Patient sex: M
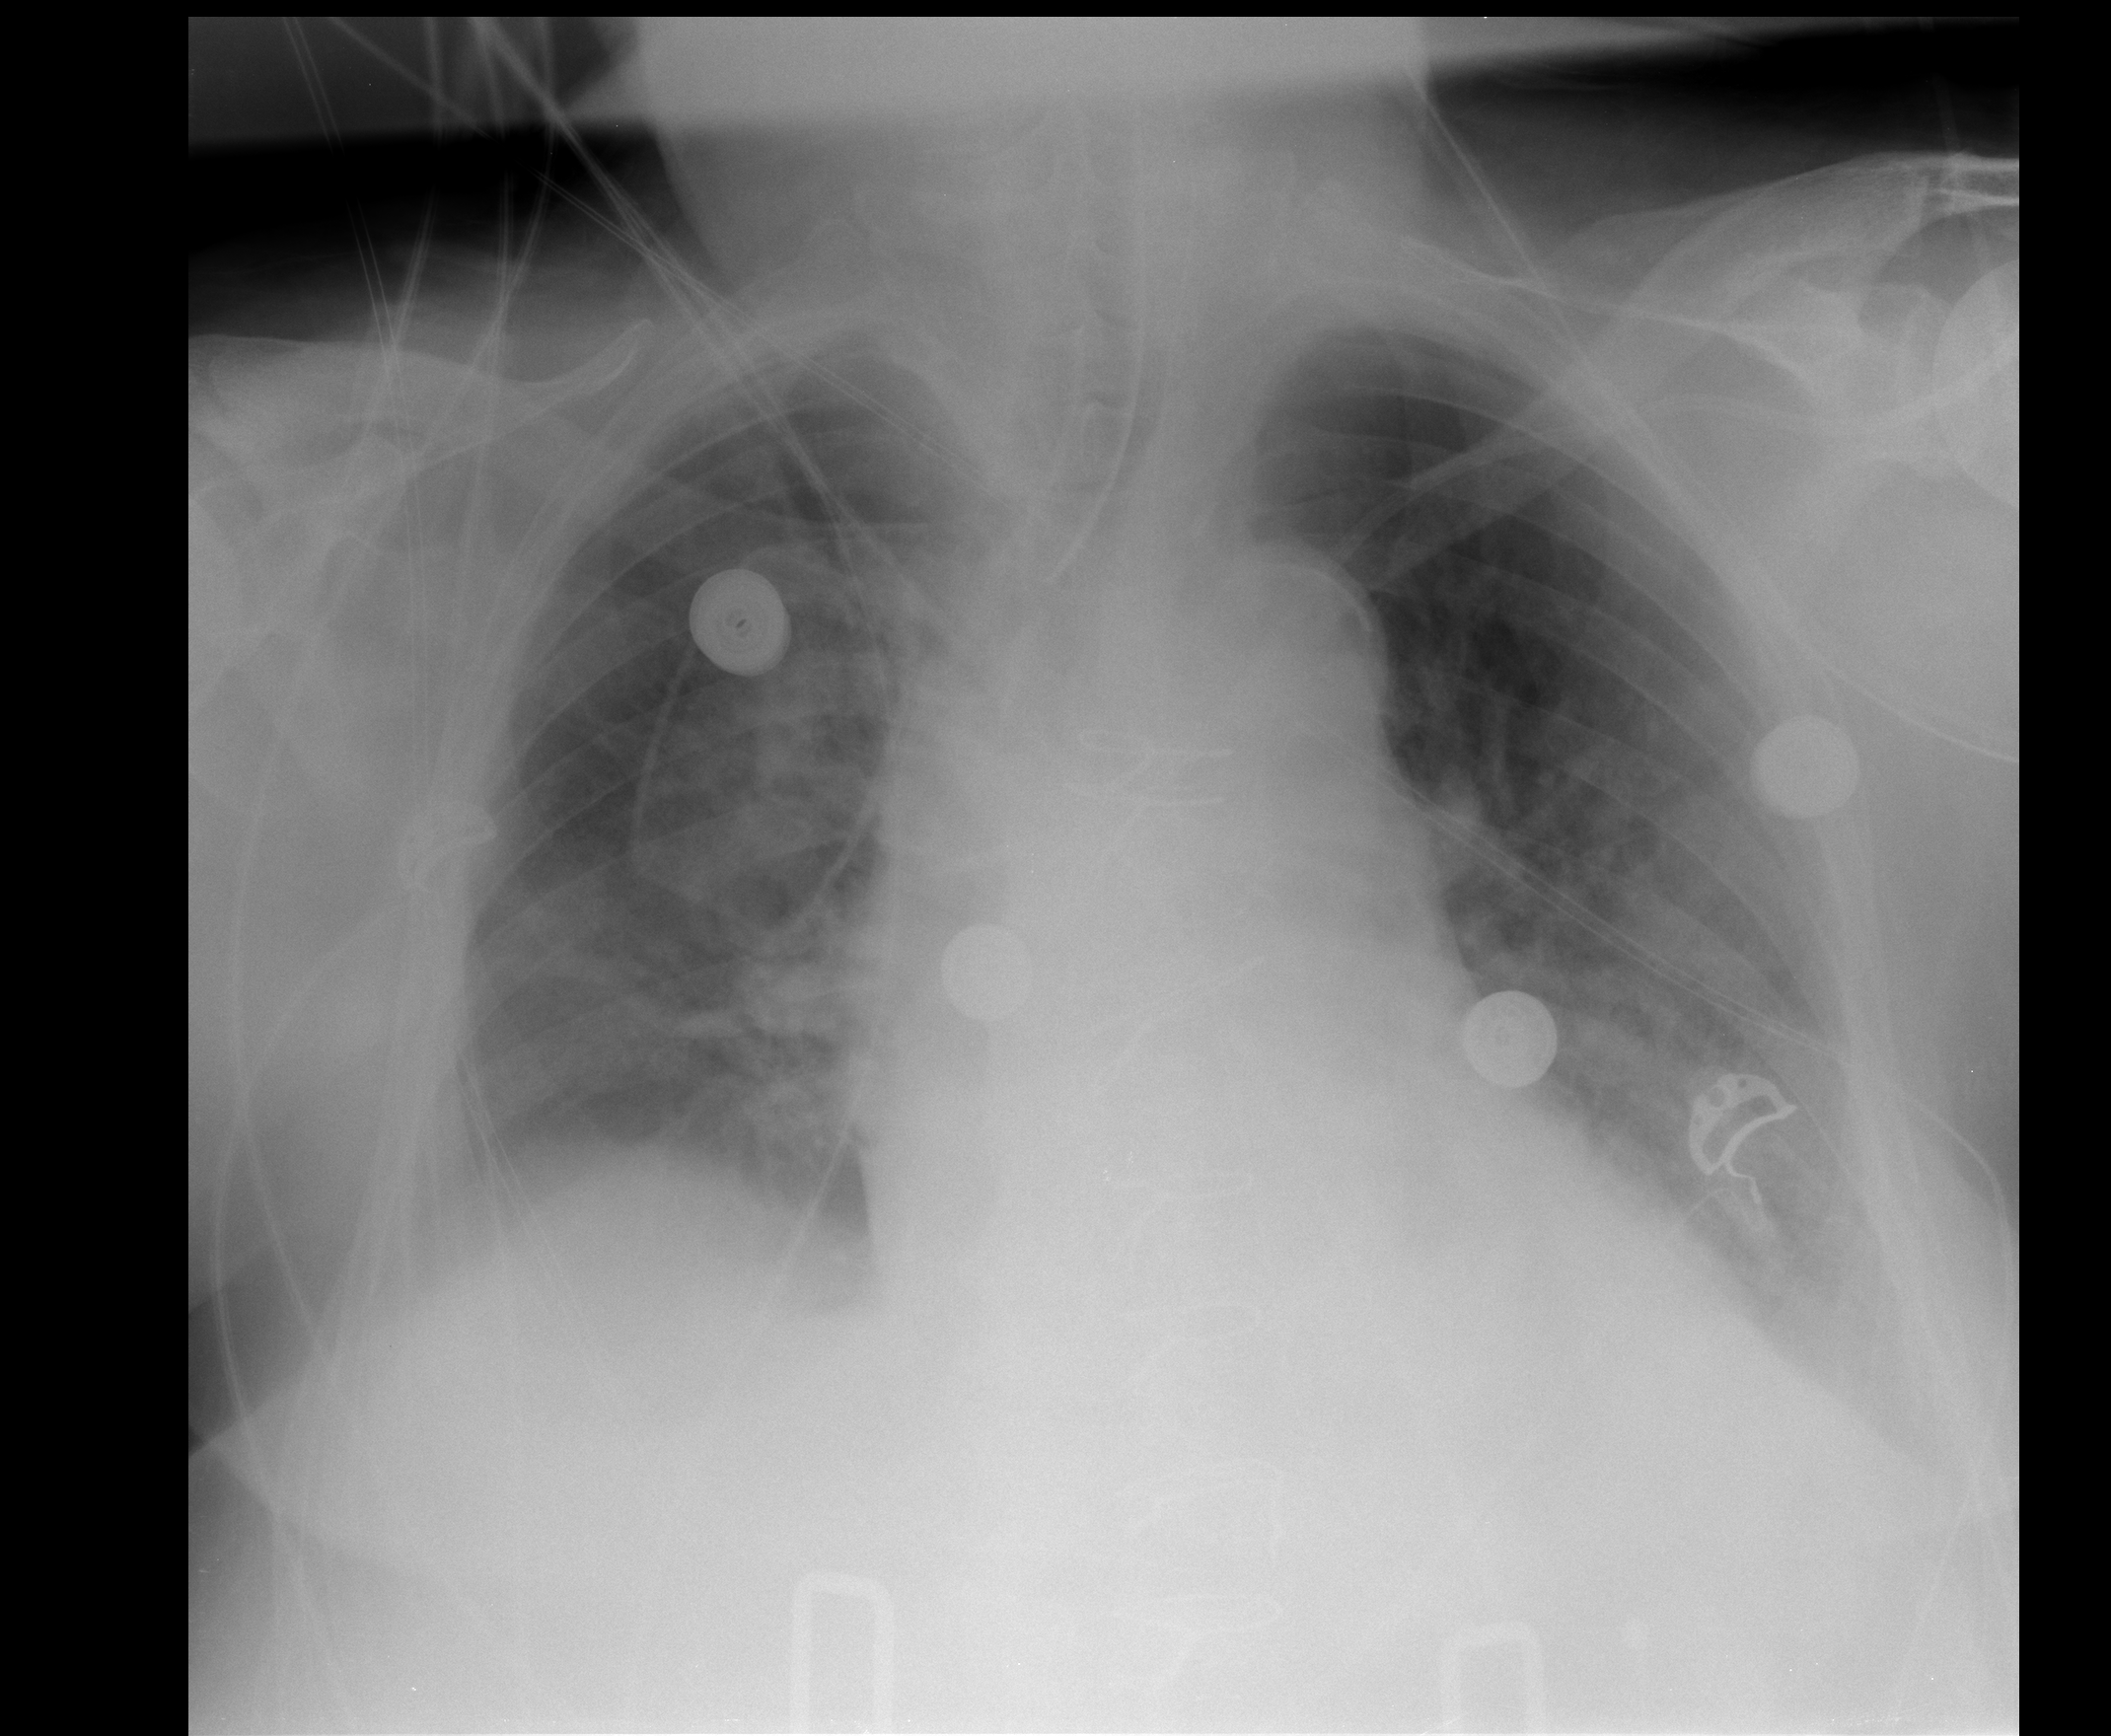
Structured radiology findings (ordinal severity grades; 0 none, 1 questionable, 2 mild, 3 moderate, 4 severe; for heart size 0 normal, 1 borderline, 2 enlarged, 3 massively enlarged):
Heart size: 2
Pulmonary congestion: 2
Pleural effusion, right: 1
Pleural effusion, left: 1
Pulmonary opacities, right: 2
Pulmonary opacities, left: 2
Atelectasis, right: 2
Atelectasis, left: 2